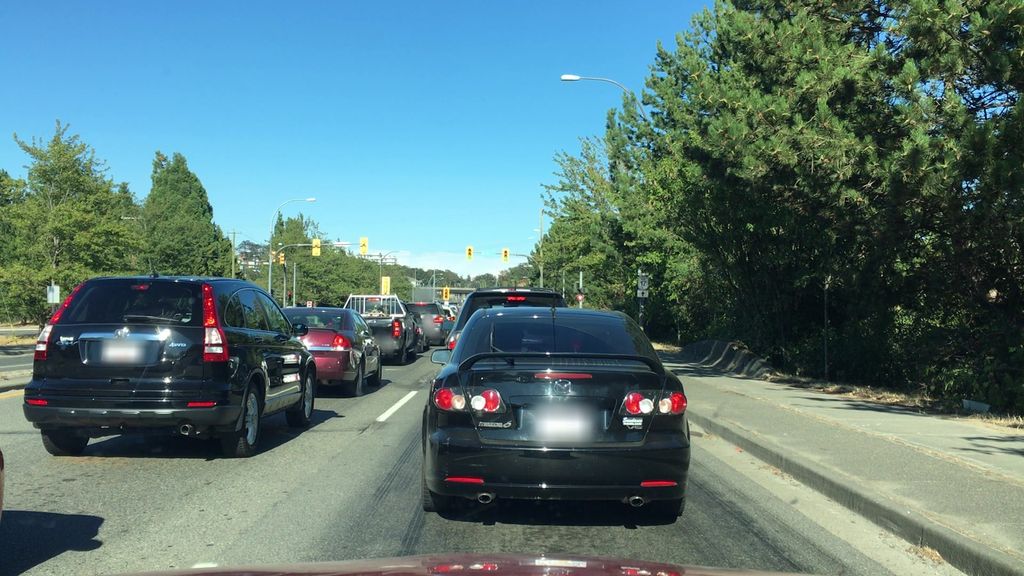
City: victoria